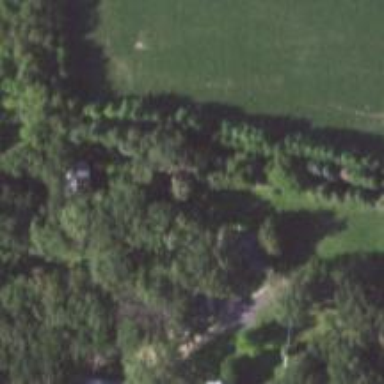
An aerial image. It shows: Row of trees in natural setting.